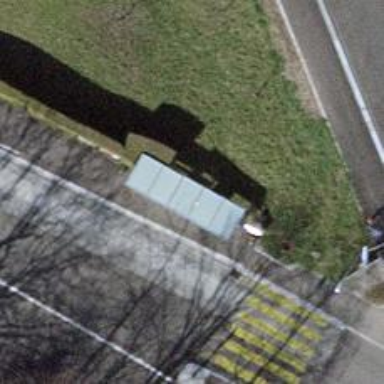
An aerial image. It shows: Bench.